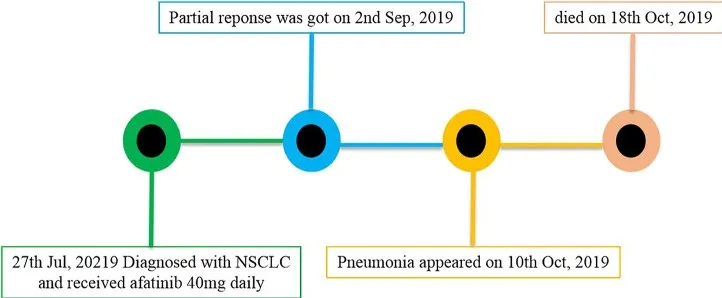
The episodes occurred in case 1.
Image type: chart (chart)